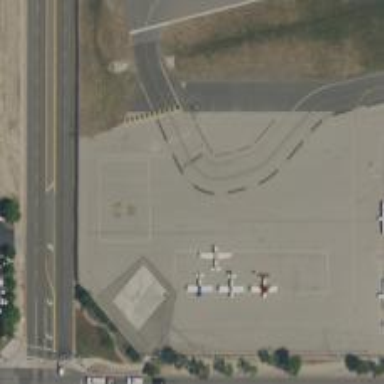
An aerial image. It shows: Asphalt taxiway in the airport.